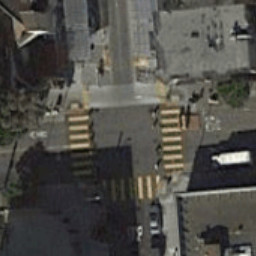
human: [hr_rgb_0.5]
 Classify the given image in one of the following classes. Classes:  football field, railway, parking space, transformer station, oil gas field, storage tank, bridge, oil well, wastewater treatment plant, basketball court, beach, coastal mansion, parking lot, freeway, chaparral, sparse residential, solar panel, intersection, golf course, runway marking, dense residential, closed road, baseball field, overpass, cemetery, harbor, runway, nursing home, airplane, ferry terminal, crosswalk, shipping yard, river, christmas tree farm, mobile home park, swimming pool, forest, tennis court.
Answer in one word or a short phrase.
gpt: crosswalk